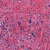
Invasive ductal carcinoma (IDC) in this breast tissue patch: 1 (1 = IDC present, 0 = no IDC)